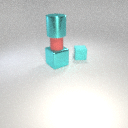
large cyan metal cube below large cyan metal cylinder